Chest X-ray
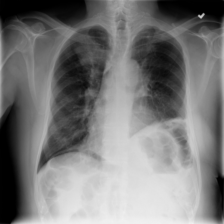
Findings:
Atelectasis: negative
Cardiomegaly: negative
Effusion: negative
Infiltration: positive
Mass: positive
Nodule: positive
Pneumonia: negative
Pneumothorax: negative
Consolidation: negative
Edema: negative
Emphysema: negative
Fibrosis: negative
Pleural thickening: positive
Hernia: negative